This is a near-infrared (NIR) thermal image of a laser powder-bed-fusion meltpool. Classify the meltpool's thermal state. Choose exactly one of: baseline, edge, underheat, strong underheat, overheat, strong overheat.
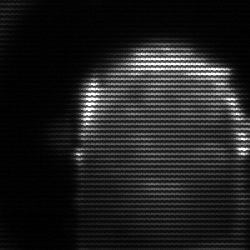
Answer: baseline